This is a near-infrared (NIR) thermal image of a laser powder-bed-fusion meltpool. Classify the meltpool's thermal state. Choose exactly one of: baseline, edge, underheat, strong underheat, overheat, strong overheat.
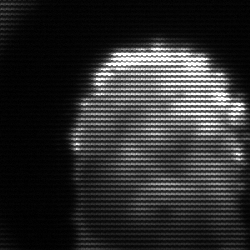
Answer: baseline